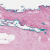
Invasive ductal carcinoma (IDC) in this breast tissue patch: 0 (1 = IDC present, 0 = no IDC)